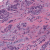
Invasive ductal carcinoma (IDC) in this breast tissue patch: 1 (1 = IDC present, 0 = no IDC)